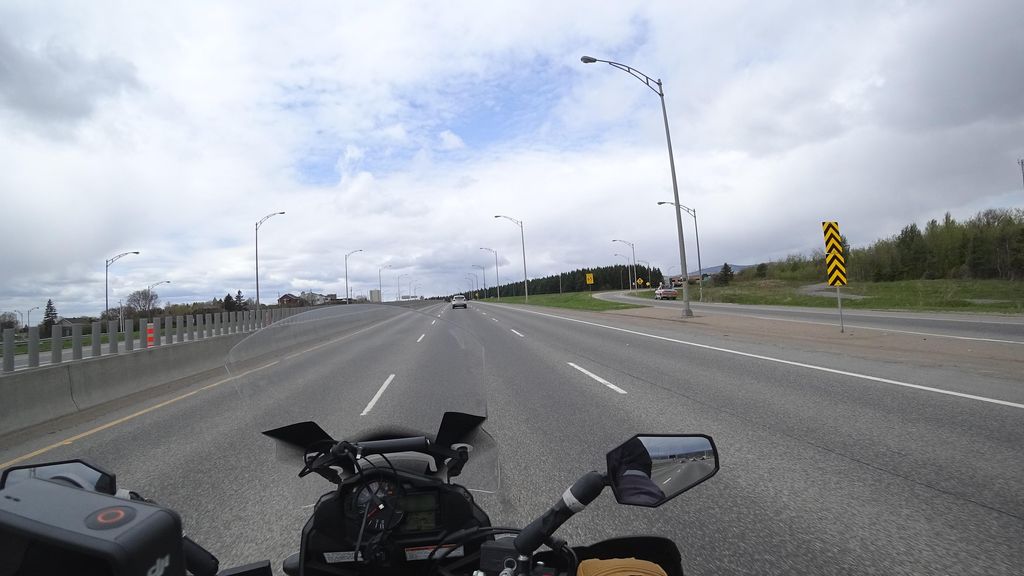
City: quebec_city